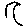
Label: moon